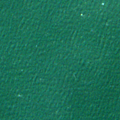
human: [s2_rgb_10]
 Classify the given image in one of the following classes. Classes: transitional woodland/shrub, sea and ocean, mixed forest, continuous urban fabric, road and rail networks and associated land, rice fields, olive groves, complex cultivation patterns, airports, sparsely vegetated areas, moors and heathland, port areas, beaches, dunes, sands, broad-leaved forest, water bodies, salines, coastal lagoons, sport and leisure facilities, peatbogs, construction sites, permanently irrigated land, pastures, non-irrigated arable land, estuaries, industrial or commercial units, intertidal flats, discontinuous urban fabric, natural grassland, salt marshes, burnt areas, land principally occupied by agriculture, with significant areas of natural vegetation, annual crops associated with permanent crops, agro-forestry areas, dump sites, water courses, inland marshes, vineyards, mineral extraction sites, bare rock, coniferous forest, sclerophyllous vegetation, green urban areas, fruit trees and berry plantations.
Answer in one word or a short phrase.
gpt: sea and ocean